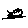
Label: car